Question: <URL>
I want to select the line in the grid the pager !
meaning for me :
select the where this TR does has in it.
what am i missing?

'''
$('.mySortAble').find('tbody tr:last:not(:has(table)) td').css('background-color','red')
'''
## p.s. edit
please ignore the Grid_Item class. its not always there. (sorry)
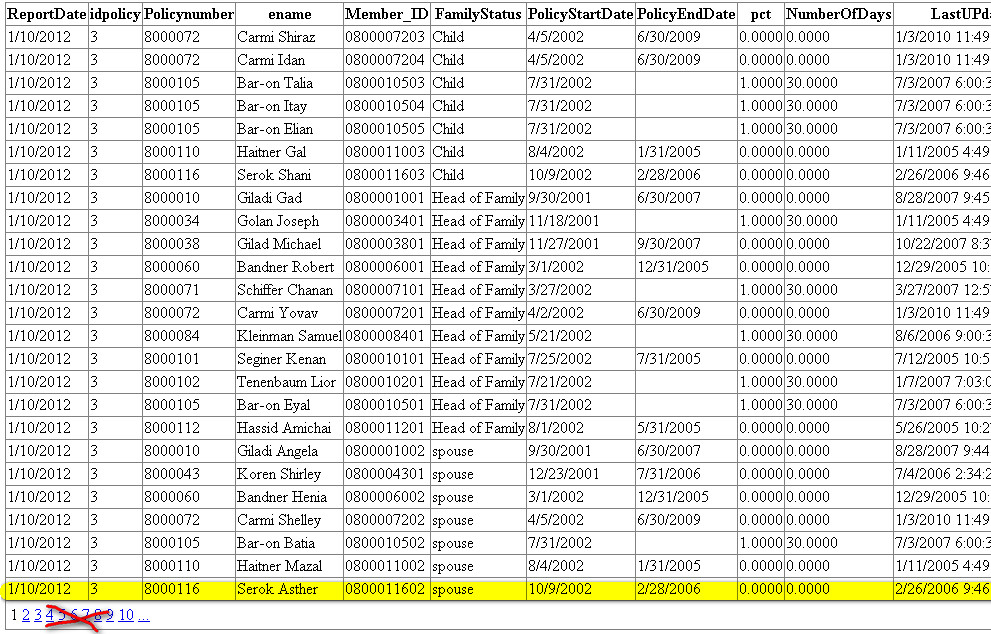
Answer: I guess I'll just post my answer from your previous question since it still works 'mySortAble'.
'''
$('.mySortAble > tbody > tr')
.slice(1)
.filter('tr:not(:has(table))')
.css('background-color','red');
'''
or you could do it like this...
'''
$('.mySortAble > tbody > tr')
.slice(1)
.not('tr:has(table)')
.css('background-color','red');
'''
---
Or if you already have a reference to the table...
'''
var tmp = $('.mySortAble');
tmp.children()
.children()
.slice(1)
.filter('tr:not(:has(table))')
.css('background-color','red');
'''